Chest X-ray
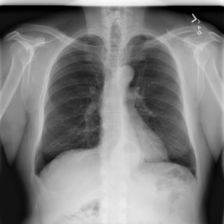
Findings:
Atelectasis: positive
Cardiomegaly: negative
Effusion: negative
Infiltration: negative
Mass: negative
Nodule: negative
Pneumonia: negative
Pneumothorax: negative
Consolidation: negative
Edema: negative
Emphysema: negative
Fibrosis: negative
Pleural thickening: negative
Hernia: positive